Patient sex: M
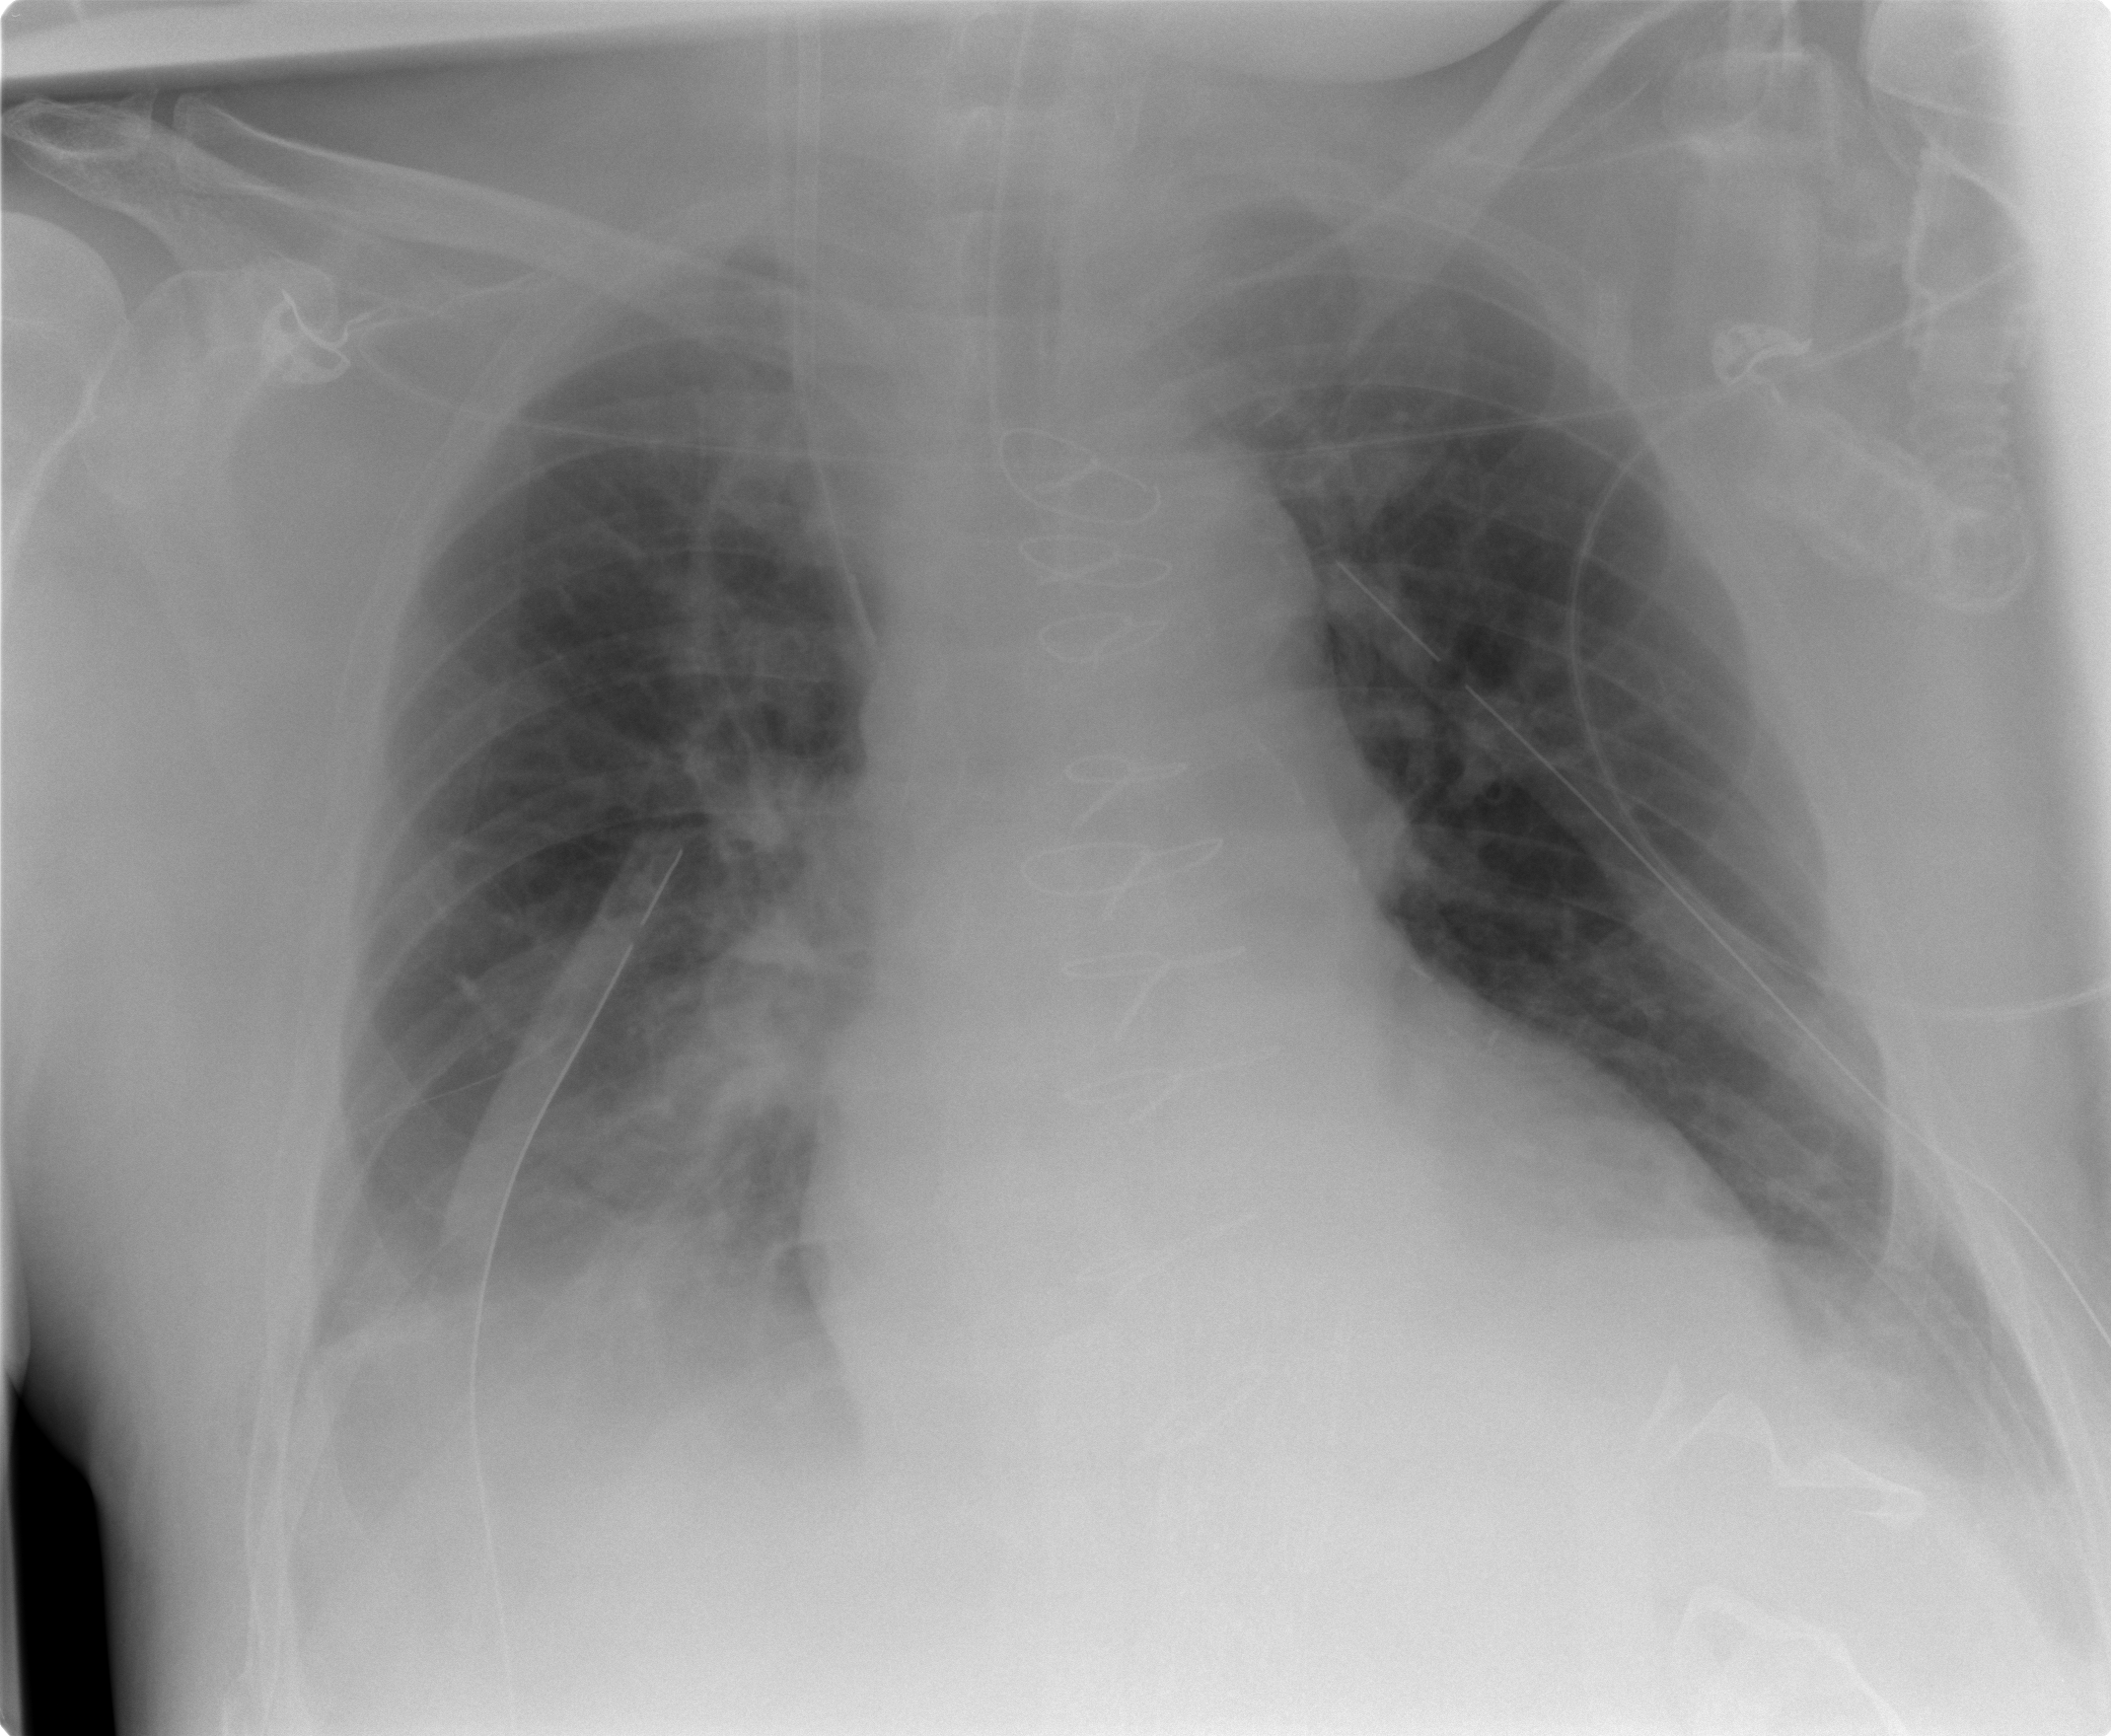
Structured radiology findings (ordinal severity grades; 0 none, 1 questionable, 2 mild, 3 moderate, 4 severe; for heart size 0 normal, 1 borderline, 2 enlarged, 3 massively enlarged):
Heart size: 0
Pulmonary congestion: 0
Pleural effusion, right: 2
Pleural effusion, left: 1
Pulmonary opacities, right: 2
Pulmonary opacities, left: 0
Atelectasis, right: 2
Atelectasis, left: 0